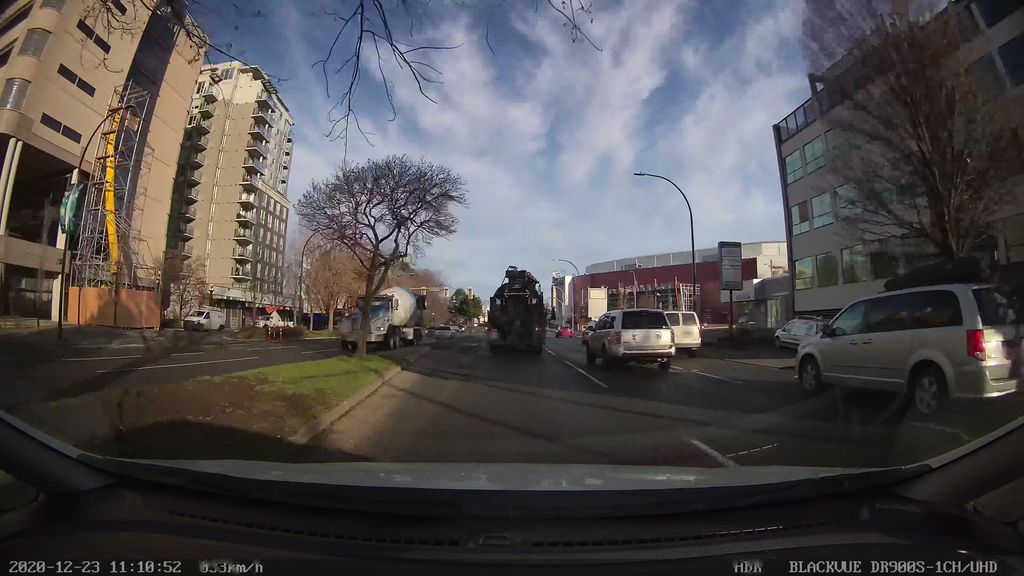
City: victoria